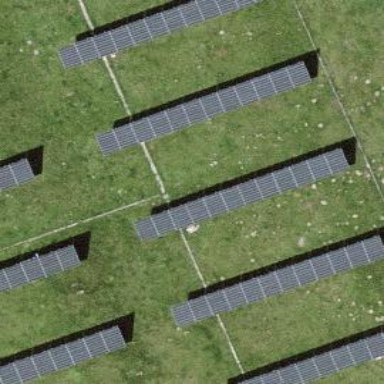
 consisting of solar photovoltaic panels."